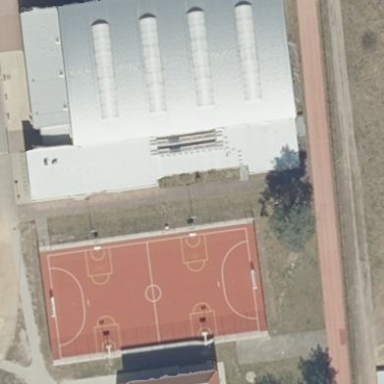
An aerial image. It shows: Sports centre with multi-sport facility. The sports centre includes sports hall.